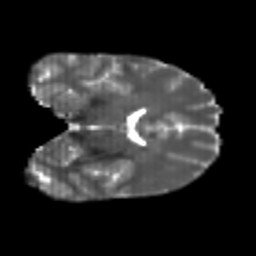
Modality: T2w
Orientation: coronal
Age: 24
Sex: male
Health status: healthy
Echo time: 0.074 s